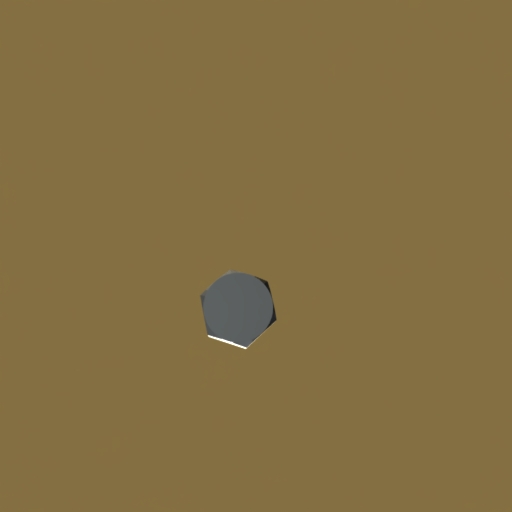
Label: bolt